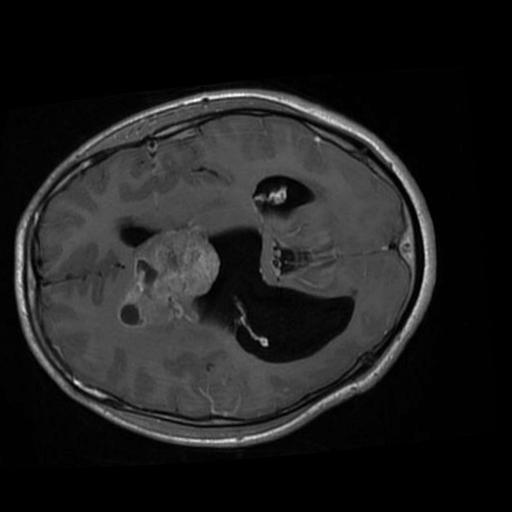
Label: brain_glioma